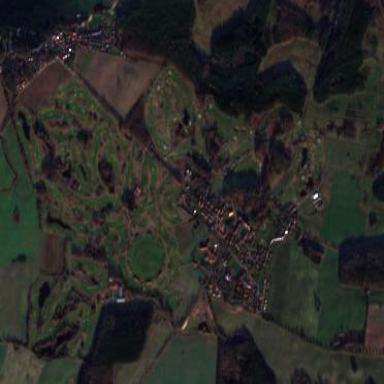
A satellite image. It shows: Golf course surrounded by greenery.